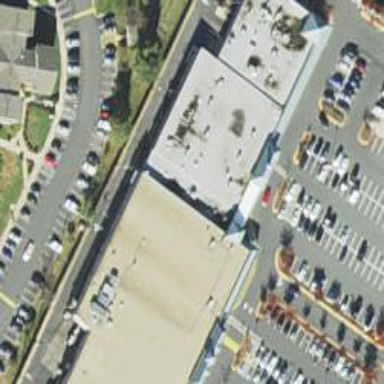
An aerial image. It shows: Retail building.